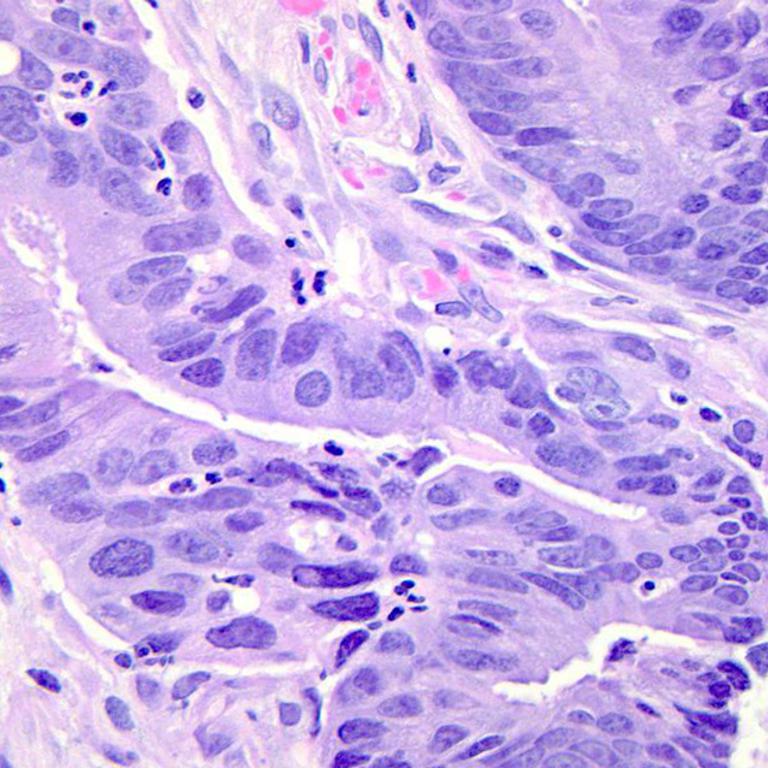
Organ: colon
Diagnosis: adenocarcinomas